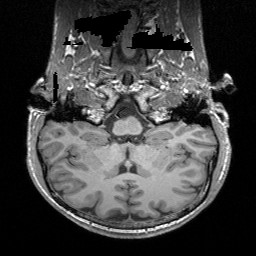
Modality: T1w
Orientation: sagittal